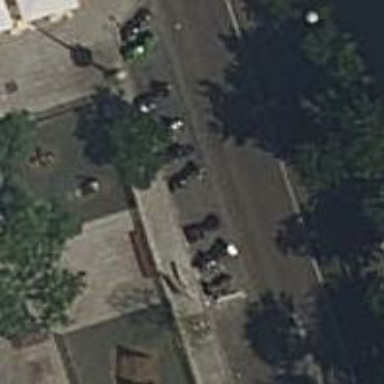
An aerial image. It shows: Motorcycle parking facility.